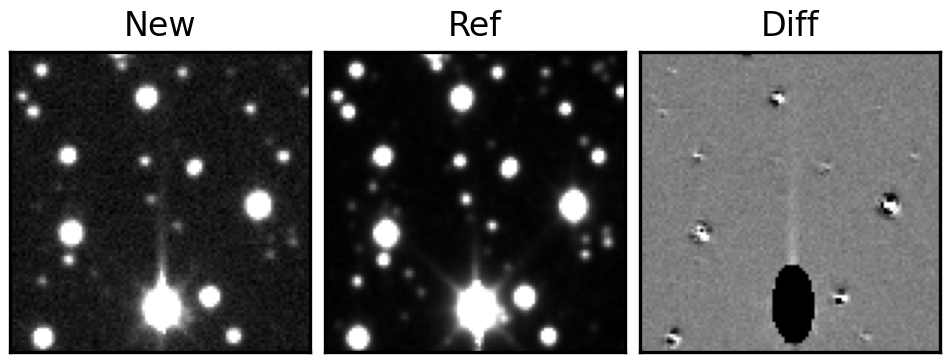
Label: bogus